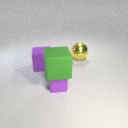
large purple rubber cube to the left of small purple rubber cube